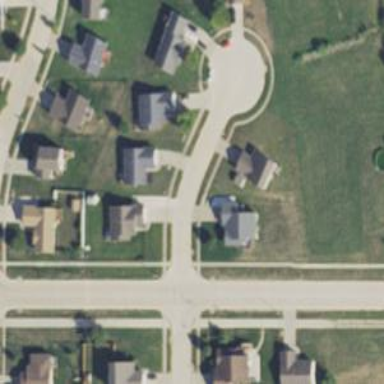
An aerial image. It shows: Residential road.